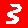
Digit: 3